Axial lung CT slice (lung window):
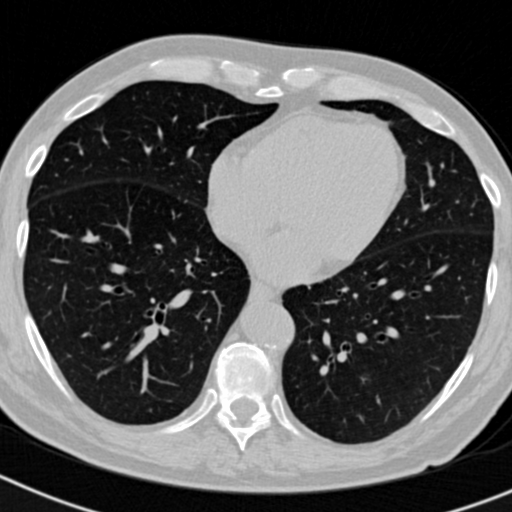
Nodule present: no